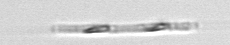
Label: Leptocylindrus